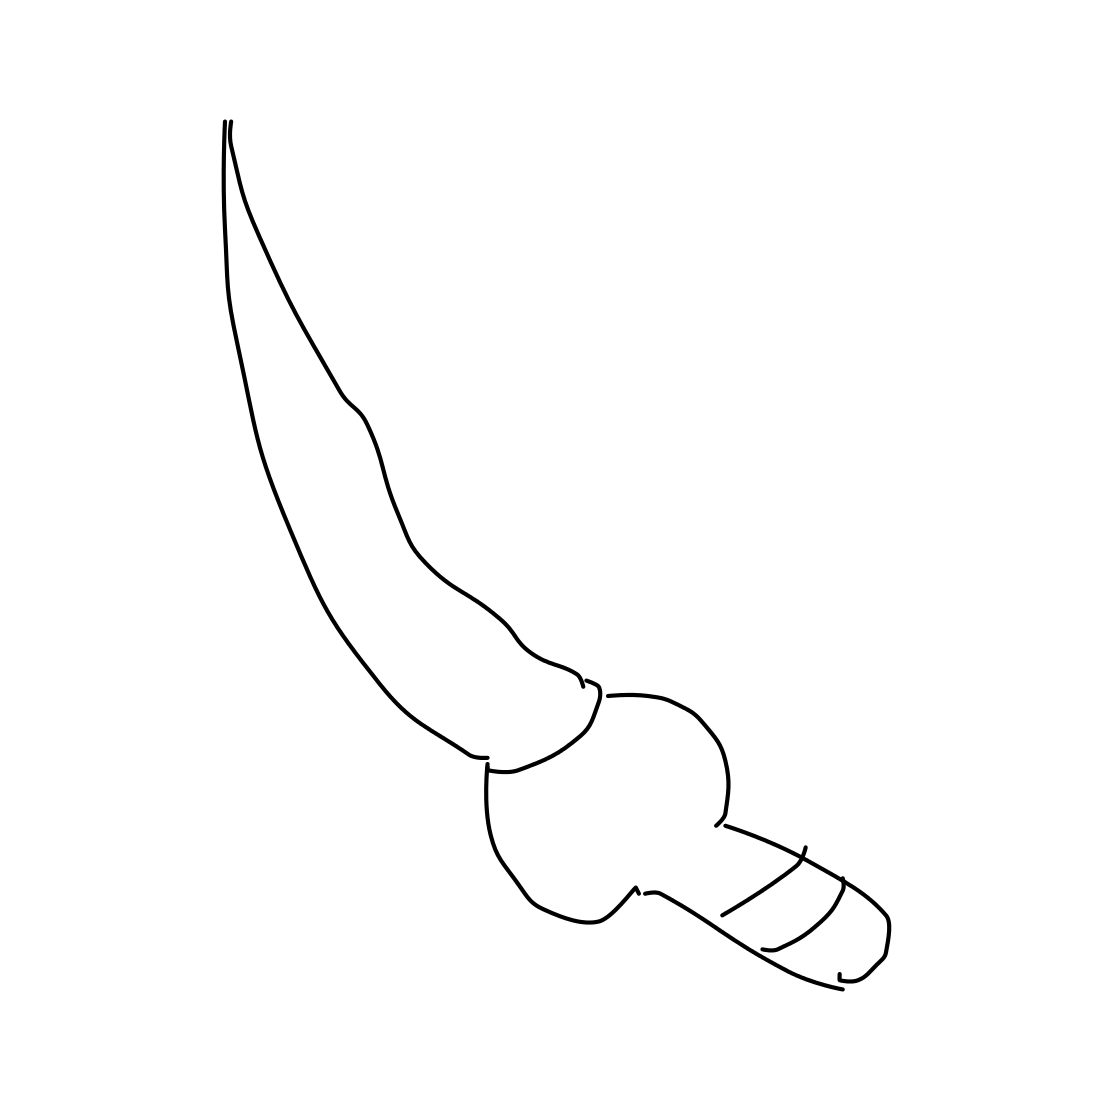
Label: sword